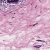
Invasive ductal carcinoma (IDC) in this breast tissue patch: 0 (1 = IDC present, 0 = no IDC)